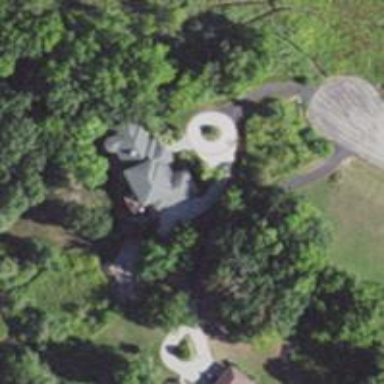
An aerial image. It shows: Driveway.